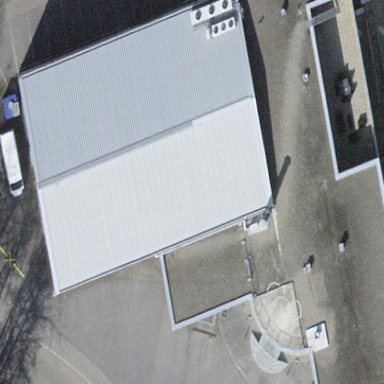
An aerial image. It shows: Industrial building.